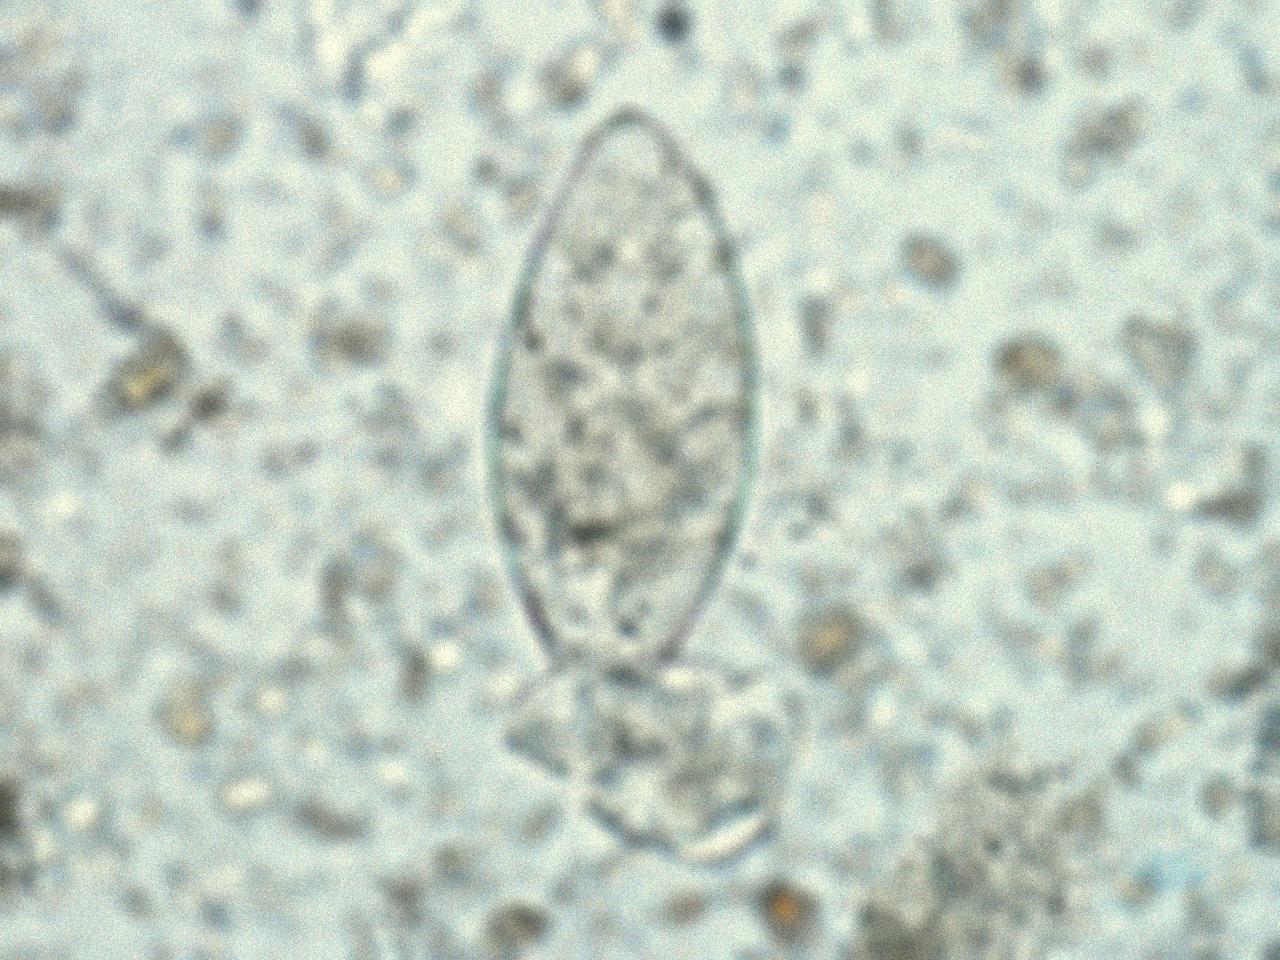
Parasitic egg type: Fasciolopsis buski